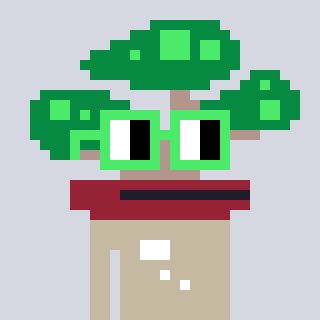
a pixel art character with square light green glasses, a bonsai-shaped head and a bege-colored body on a cool background